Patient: sex M, age 69
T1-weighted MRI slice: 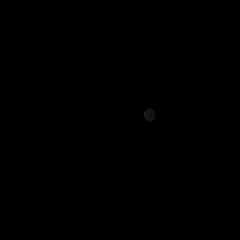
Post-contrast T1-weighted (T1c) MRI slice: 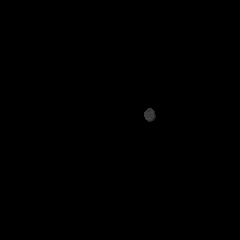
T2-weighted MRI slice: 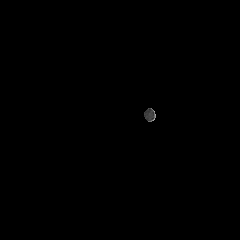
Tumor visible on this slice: no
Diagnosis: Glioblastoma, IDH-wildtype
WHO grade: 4